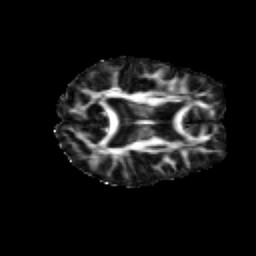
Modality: FA
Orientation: axial
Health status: healthy
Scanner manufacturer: siemens
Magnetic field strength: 3 T
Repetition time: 10 s
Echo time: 0.092 s